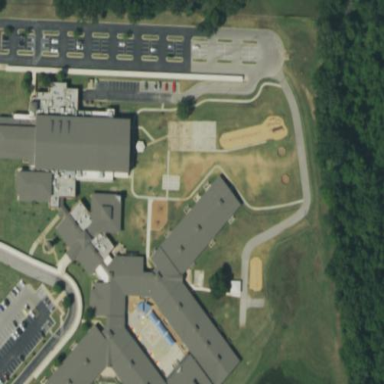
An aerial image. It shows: School.